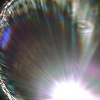
Label: sunburn